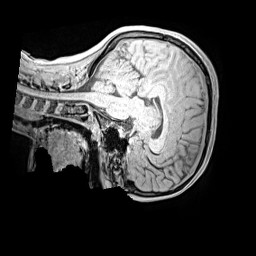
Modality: MP2RAGE
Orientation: sagittal
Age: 10
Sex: female
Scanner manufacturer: siemens
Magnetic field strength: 3 T
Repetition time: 4 s
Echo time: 0.00299 s